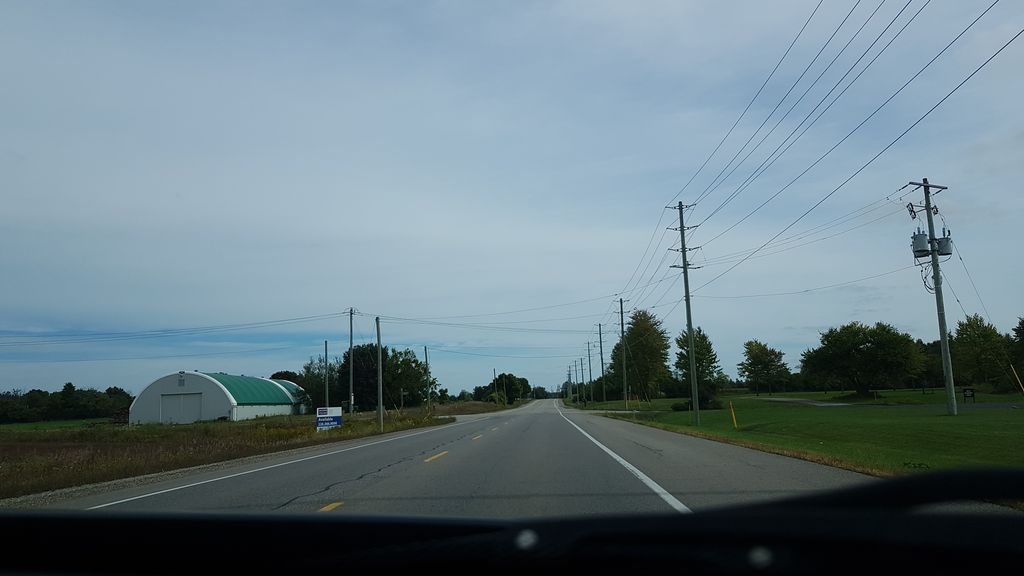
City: kitchener-waterloo